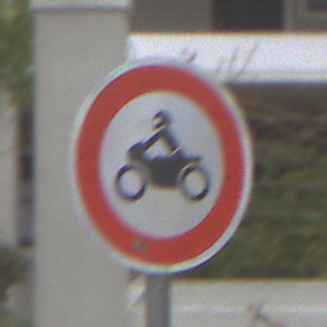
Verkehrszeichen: VerbotKraftraeder
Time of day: Midday
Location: Outdoor (Urban)
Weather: Overcast
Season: NotSpecified
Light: Natural